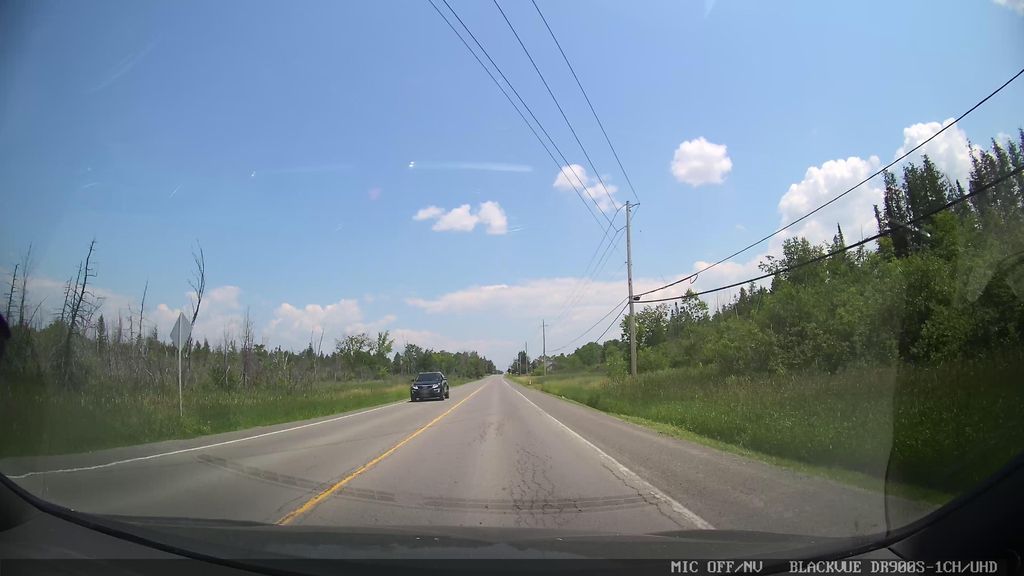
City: ottawa-gatineau